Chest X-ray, PA view. Patient: 43 years old, sex F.
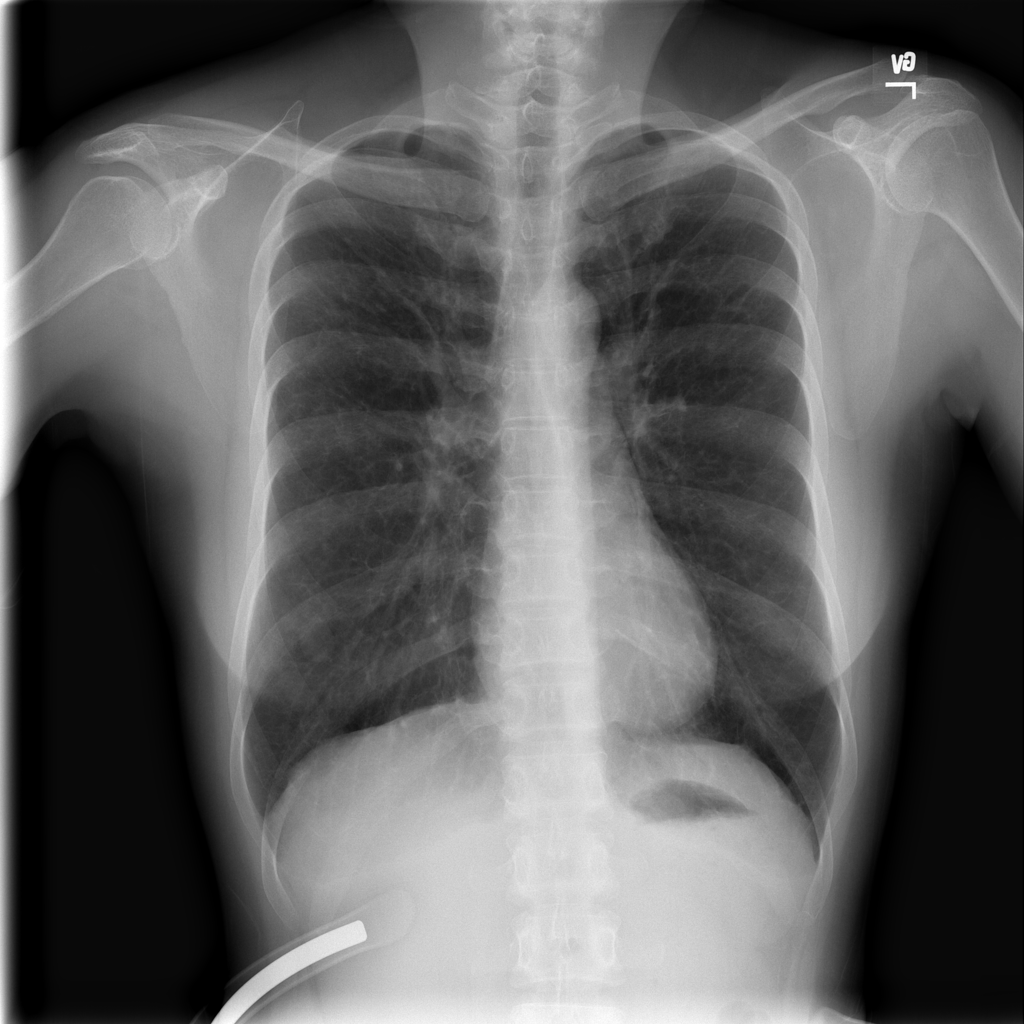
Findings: No Finding